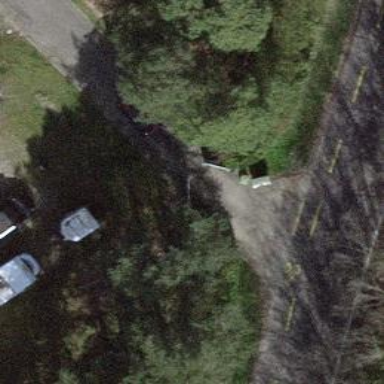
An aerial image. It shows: Entrance with barrier.